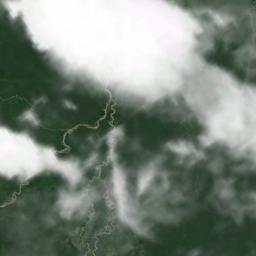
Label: cloud